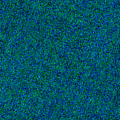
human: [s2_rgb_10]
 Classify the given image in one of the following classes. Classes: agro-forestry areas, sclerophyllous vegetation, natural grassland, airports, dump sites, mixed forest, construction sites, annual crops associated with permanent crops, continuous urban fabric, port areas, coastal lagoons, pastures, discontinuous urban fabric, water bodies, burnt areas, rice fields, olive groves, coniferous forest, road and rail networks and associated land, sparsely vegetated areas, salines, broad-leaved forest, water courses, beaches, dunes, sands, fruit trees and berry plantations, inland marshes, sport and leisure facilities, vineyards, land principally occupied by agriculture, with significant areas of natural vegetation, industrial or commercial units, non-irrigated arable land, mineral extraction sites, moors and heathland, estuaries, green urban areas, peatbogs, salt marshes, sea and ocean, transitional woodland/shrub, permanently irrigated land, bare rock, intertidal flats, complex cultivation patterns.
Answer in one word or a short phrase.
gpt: sea and ocean